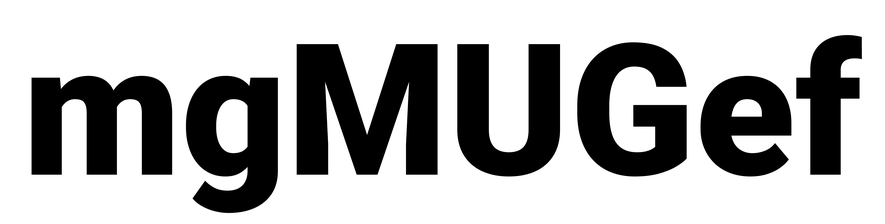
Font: Roboto_Black